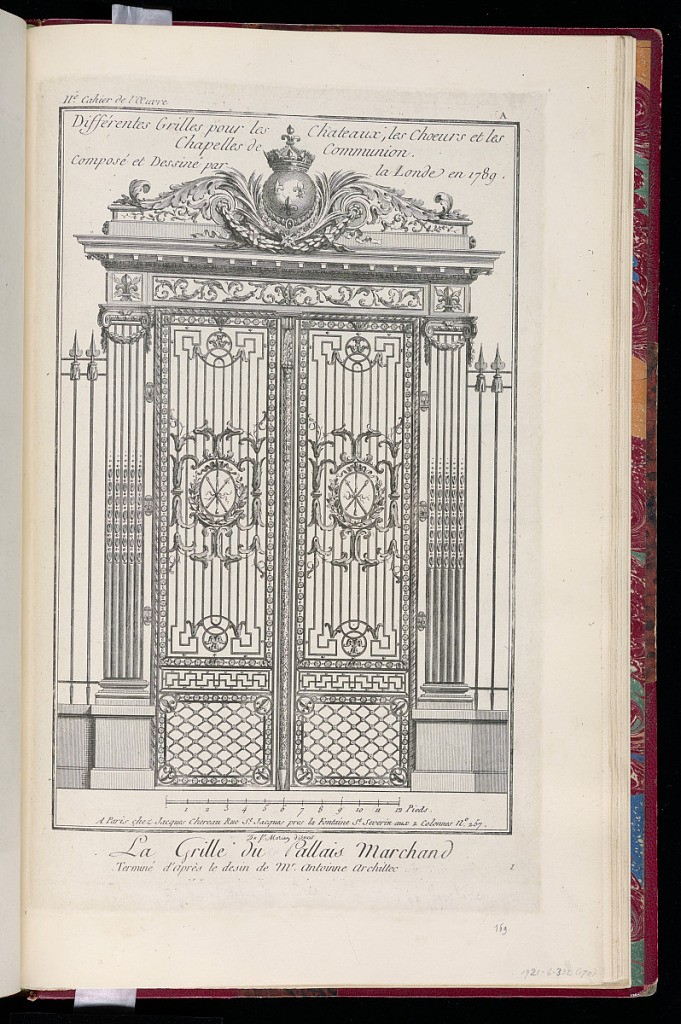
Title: La Grille du Pallais Marchand
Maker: Richard de Lalonde, French, active 1780–96
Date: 1789
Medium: Etching on off-white laid paper
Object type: Print
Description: Design for an iron gate with, at top, a crowned orb with fleurs-de-lys, sprays of branches, and garland. The plate is signed and numbered.